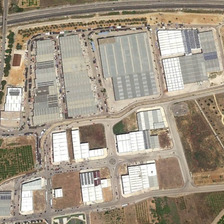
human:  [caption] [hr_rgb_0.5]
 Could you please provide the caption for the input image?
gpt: many buildings and green trees are in an industrial area .

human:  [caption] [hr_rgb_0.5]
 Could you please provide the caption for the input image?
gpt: many buildings and green trees are in an industrial area .

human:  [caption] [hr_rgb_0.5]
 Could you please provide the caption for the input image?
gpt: many buildings and green trees are in an industrial area .

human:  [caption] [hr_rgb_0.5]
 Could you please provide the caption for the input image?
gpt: many buildings and green trees are in an industrial area .

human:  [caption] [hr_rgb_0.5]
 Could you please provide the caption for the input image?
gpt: many buildings and green trees are in an industrial area .